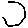
Label: hexagon